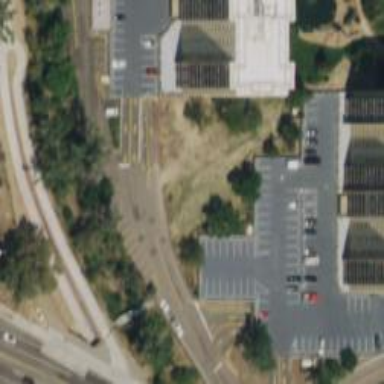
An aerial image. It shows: Multi-storey parking building.